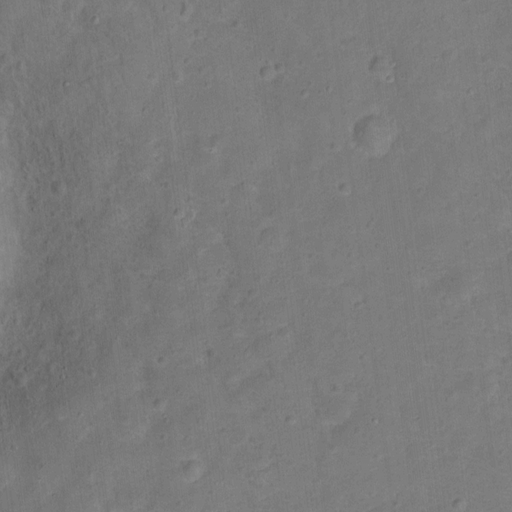
Classes present: Background